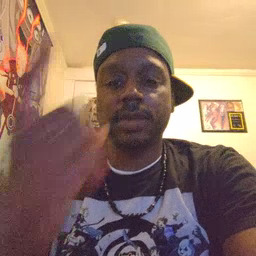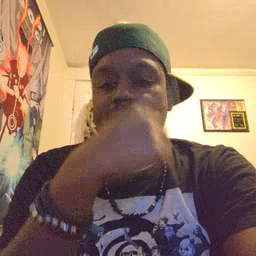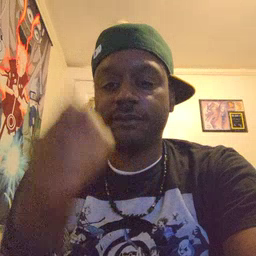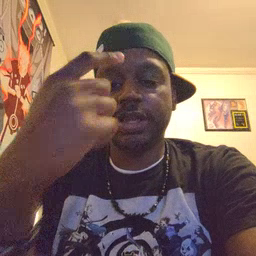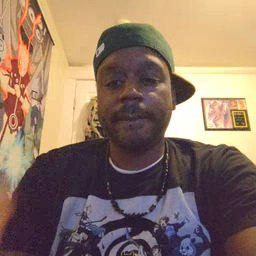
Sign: face